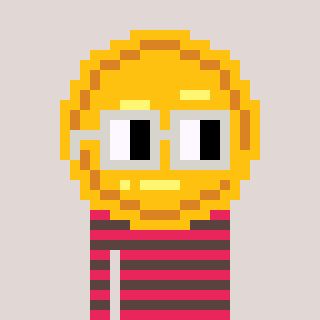
a pixel art character with square light gray glasses, a medal-shaped head and a darkbrown-colored body on a warm background